Question: I would like to create a button group in style with this in IOS.
I have tried with a static uitableview but that did not work due to static cells has to be embedded directly within a tableviewcontroller and I want some text and other stuff in this view as well.
And if it is possible I would like to do this from the storyboard mostly. But if its not possible I can do it programmatically.
Thanks in advance for any suggestions
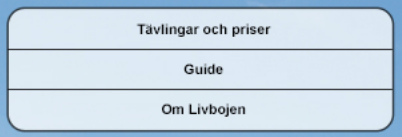
Answer: The best way to do this is with a 'UITableView' with the style 'UITableViewStyleGrouped'. See this question: <URL>.
Since you want more dynamic behavior, I'd recommend placing the 'UITableView' in the storyboard, then making an outlet to your 'UIViewController' subclass code. Make your 'UIViewController' both a '<UITableViewDelegate>' and a '<UITableViewDataSource>', and set the contents and behavior of your "buttons"(actually cells) programatically.